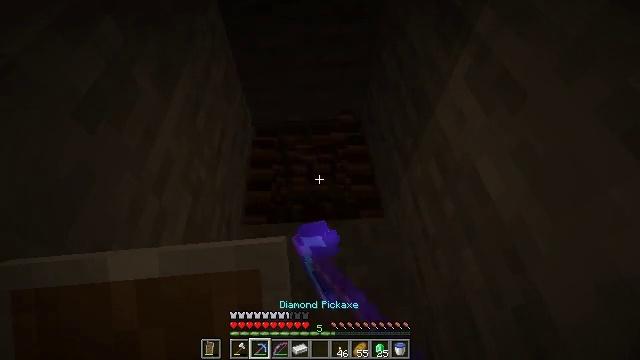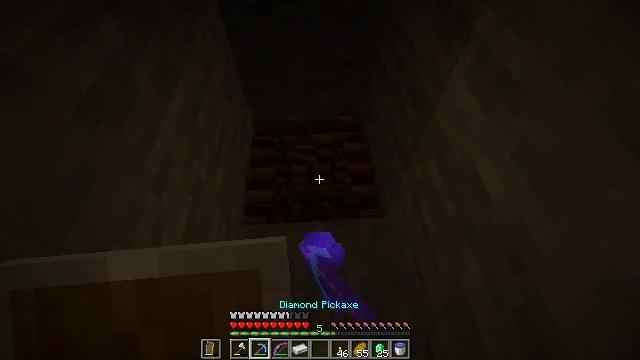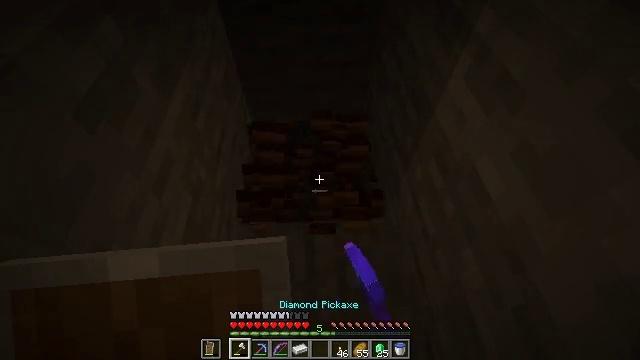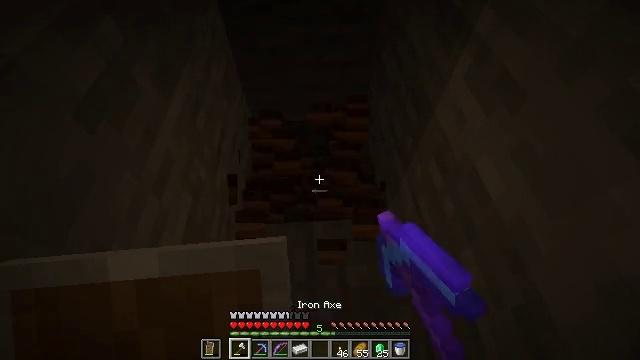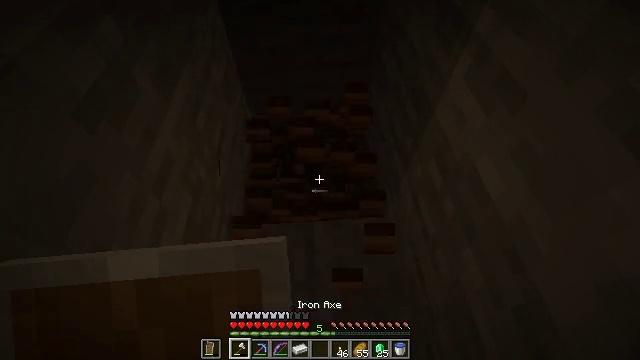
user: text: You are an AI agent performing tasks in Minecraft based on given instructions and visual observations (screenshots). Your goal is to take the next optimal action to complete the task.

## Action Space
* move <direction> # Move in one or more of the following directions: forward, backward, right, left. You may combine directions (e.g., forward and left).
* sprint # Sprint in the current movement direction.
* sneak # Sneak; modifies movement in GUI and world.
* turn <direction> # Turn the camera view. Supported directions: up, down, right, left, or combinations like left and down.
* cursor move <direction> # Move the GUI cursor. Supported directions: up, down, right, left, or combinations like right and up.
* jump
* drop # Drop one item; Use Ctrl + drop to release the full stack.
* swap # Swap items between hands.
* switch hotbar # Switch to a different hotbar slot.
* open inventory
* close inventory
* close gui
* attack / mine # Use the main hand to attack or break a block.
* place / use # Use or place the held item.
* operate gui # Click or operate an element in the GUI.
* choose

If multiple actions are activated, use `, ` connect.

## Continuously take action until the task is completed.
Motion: motion action
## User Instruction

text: Attack the composter to add it to your inventory.
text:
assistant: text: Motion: attack / mine
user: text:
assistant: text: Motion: attack / mine, switch to hotbar 1
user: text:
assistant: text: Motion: attack / mine, switch to hotbar 1
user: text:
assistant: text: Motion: attack / mine, switch to hotbar 1
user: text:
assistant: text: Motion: attack / mine, switch to hotbar 1